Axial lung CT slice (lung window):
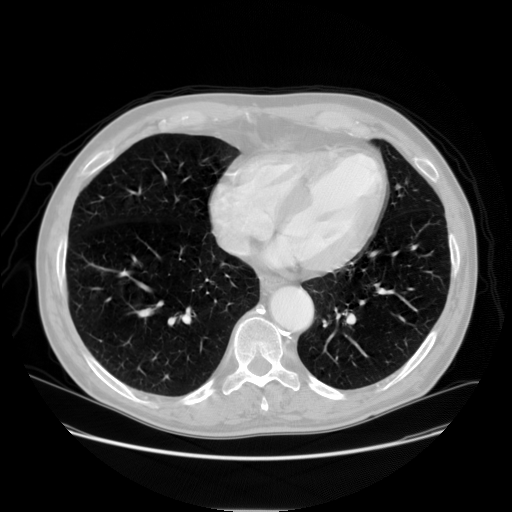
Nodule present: no